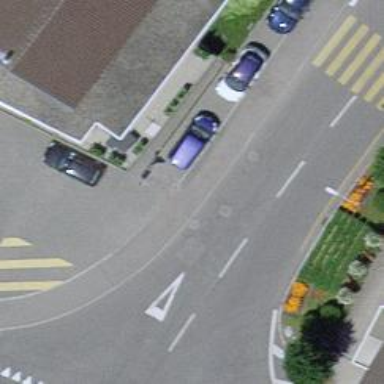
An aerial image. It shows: Rack for bicycle parking.